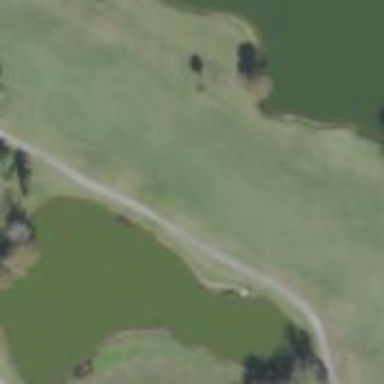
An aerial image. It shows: Picturesque scene of golf course with lateral water hazard.